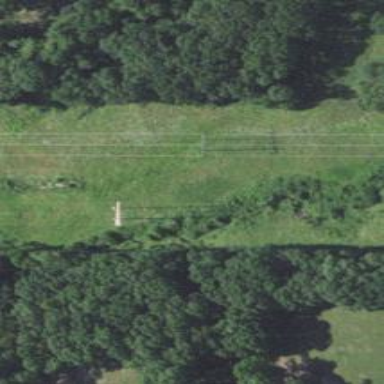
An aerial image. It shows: H-frame designed tower for power lines.